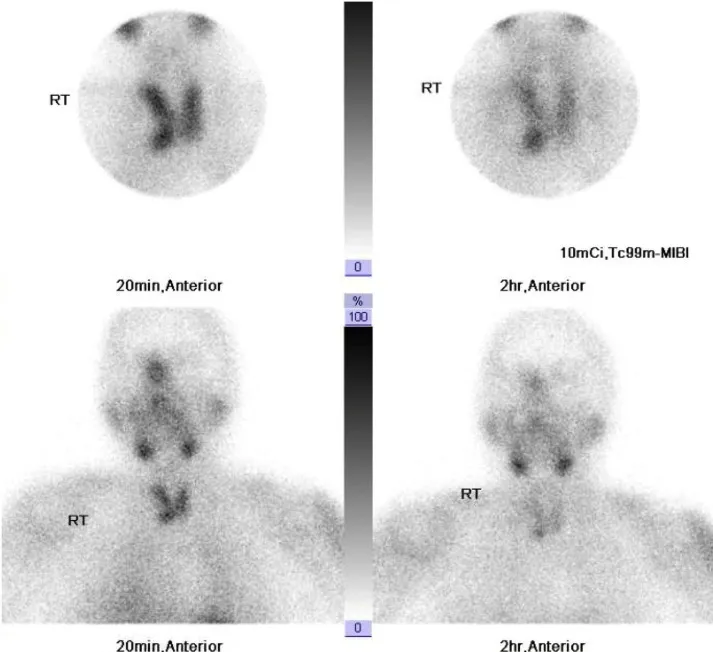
Early and late 99mTc MIBI Parathyroid Scan images of neck and mediastinum anteriorly at 20 min and 2 h.
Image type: radiology (scintigraphy)